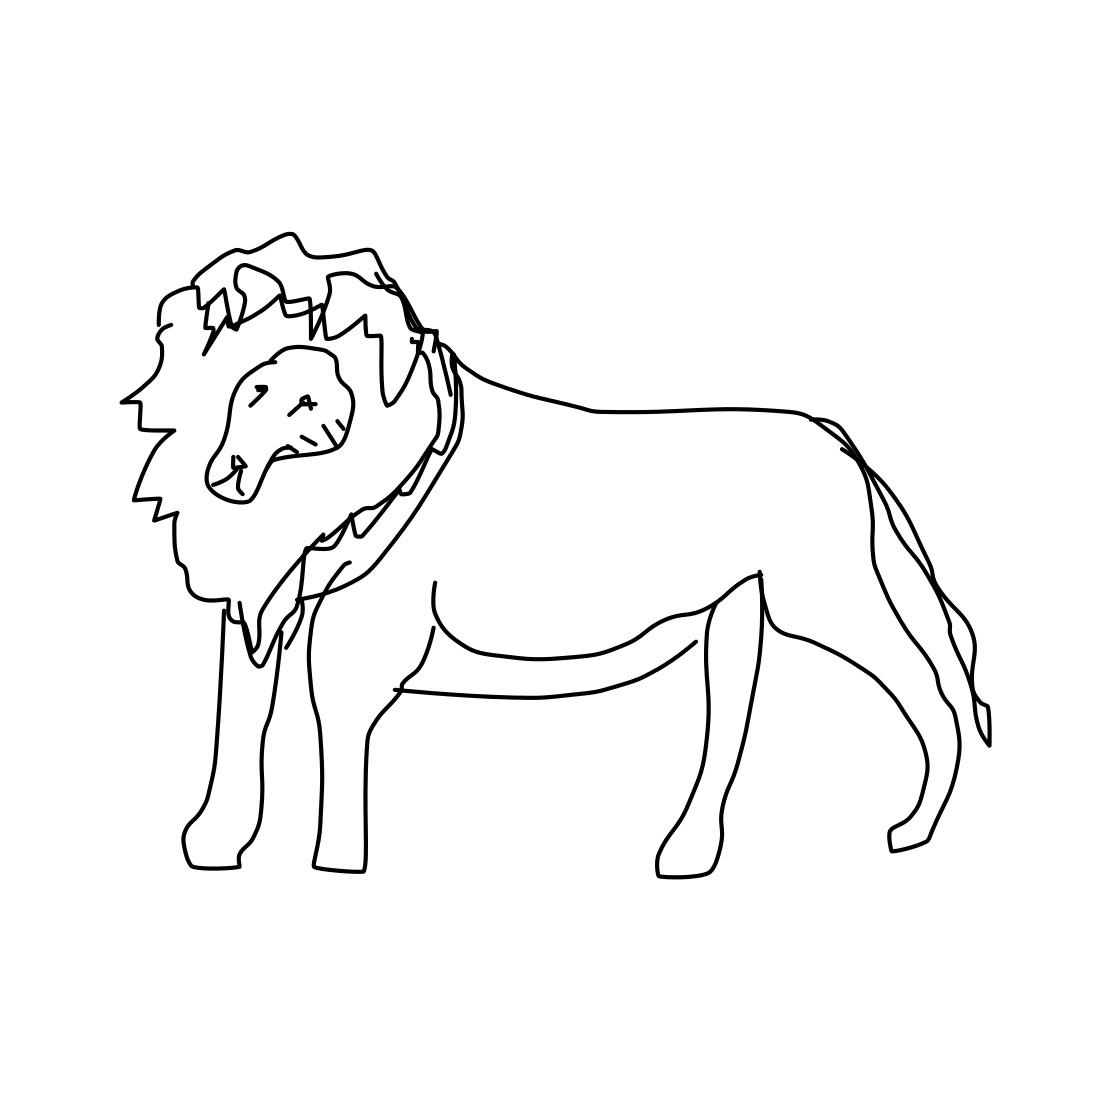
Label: lion